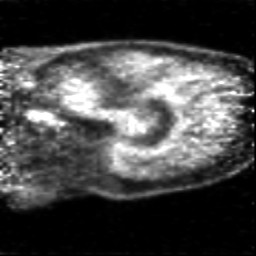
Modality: PET
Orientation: sagittal
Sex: male
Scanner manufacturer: siemens